Question: I am trying to push changes to a project I am contributing to. I have permissions to commit to the project and has a valid account in bitbucket. I am getting the below error while pushing the changes. Appreciate help on fixing this.

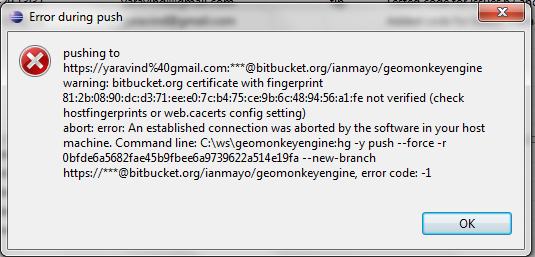
Answer: It started working after adding the below to repo specific hgrc file
'''
[hostfingerprints]
bitbucket.org = 24:9c:45:8b:9c:aa:ba:55:4e:01:6d:58:ff:e4:28:7d:2a:14:ae:3b
'''
based on the suggestion <URL>
<URL>
<URL>